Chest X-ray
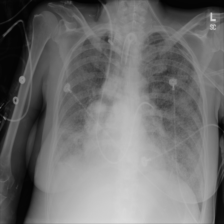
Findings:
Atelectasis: negative
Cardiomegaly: negative
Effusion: negative
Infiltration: negative
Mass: negative
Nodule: negative
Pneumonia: negative
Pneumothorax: negative
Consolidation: negative
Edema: negative
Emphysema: negative
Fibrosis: negative
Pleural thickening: negative
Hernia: negative